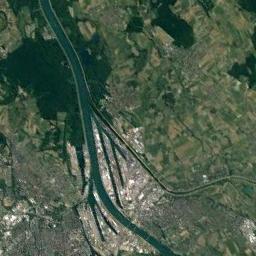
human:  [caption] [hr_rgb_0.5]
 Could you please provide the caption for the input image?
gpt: A curvy turquoise river with several tributaries, Green and tan mixed fields, Forests and bustling cities on both sides of the bank .

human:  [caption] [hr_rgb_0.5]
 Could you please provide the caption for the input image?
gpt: There are many trees on either side of the river .

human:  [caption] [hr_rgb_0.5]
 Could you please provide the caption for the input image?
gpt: The river goes through farmland and houses .

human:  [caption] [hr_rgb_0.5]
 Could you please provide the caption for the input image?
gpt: The dark green river with some tributaries is flanked by some fields, Forests and residential areas .

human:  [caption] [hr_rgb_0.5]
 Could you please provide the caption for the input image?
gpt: There are many buildings and some green forests near the green river .